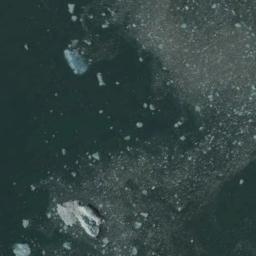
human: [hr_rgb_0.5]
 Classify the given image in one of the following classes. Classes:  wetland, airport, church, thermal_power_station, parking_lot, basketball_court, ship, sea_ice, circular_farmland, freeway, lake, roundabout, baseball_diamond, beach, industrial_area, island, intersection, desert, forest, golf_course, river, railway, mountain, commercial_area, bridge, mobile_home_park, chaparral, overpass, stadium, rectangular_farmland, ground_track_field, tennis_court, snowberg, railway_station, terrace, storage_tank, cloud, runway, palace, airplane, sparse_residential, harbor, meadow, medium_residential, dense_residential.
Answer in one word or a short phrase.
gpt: sea_ice